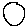
Label: circle